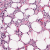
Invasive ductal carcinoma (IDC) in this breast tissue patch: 0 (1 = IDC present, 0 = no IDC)